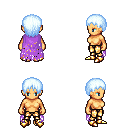
a pixel art fantasy rpg character, female body template, human, tanned skin, maroon tattered cape, gold greaves, white cyan plain hairstyle, gold boots, four views (front, back, left, right), 2x2 character sprite sheet, small pixel art, hard edges, no anti-aliasing